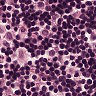
Metastatic tissue present: no